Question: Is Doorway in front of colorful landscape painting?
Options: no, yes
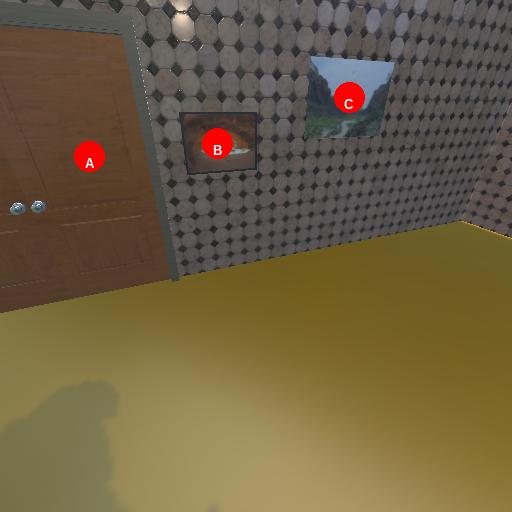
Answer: no